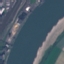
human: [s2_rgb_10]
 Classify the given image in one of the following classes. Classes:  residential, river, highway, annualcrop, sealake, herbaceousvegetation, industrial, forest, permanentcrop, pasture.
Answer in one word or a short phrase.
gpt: River